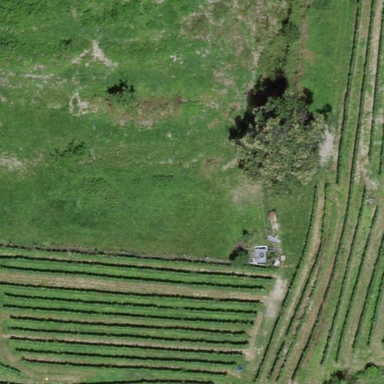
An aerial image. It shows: Vineyard growing grapes.